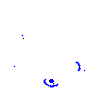
Particle: electron